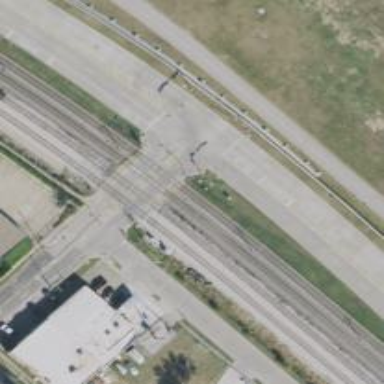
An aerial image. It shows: Crossing for the railway.